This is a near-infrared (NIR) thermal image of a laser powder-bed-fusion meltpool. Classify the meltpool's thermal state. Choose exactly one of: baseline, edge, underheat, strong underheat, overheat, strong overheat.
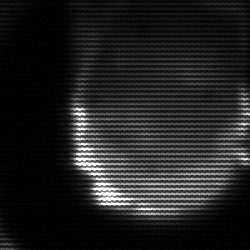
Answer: edge